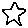
Label: star